Question: Here you can the see the relationship between Item and Translation.

What I want to is to sort Items by Translation.name using a specific Translation.language. The result should be an ordered array with Items that is sorted in a specific language, e.g. English, German an so on.
Thx
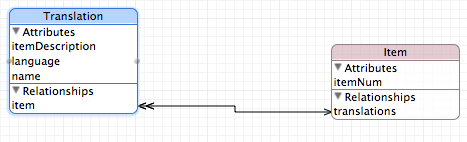
Answer: All you need to do is to fetch all the item translations with a sort descriptor
I am using a function I wrote in the past:
'''
+(NSArray*)fetchForEntity:(NSString*)entityName withPredicate:(NSPredicate*)predicate withSortDiscriptor:(NSString*)sortdDscriptorName{
NSManagedObjectContext *moc=[[[UIApplication sharedApplication] delegate]managedObjectContext];
NSEntityDescription *entityDescription;
NSFetchRequest *request = [[NSFetchRequest alloc] init];
entityDescription = [NSEntityDescription entityForName:entityName inManagedObjectContext:moc];
[request setEntity:entityDescription];
[request setPredicate:predicate];
if (sortdDscriptorName) {
NSSortDescriptor *sortDescriptor = [[NSSortDescriptor alloc]
initWithKey:sortdDscriptorName ascending:YES];
[request setSortDescriptors:[NSArray arrayWithObject:sortDescriptor]];
}
NSError *error = nil;
NSArray * requestArray =[moc executeFetchRequest:request error:&error];
if (requestArray == nil)
{
// Deal with error...
}
return requestArray;
}
'''
In your case you should use call it this way:
'''
NSString *languageName = @"German"; //or what ever
NSPredicate *predicate = [NSPredicate predicateWithFormat:@"language == %@",languageName];
NSArray *array = [self fetchForEntity:@"Translation" withPredicate:predicate withSortDiscriptor:@"name"];
'''
Now you have a list of all the translations in the German language.
Then you can get all the items you need with:
'''
NSMutableArray *itemsArray = [NSMutableArray array];
[array enumerateObjectsUsingBlock:^(id obj, NSUInteger idx, BOOL *stop) {
Translation *translation = (Translation*)obj;
Item *item = translation.item;
[itemsArray addObject:item];
}];
'''
Hope it helps
Shani